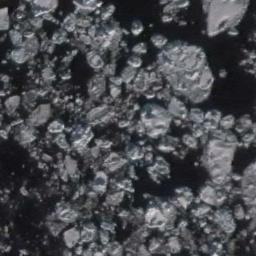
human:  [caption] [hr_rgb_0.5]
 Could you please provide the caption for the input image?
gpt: A lot of small pieces of sea ice float in the deep blue sea .

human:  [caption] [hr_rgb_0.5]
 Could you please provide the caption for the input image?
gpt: Sea ice is surrounded by water .

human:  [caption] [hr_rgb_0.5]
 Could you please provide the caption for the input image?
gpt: There are countless irregularly-sized ice cubes floating into a large, Loose piece floating on the deep blue sea .

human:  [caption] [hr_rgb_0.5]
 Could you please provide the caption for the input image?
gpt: There are many ice on the black sea .

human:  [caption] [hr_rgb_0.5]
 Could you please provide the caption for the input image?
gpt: There are many blocks of sea ice .